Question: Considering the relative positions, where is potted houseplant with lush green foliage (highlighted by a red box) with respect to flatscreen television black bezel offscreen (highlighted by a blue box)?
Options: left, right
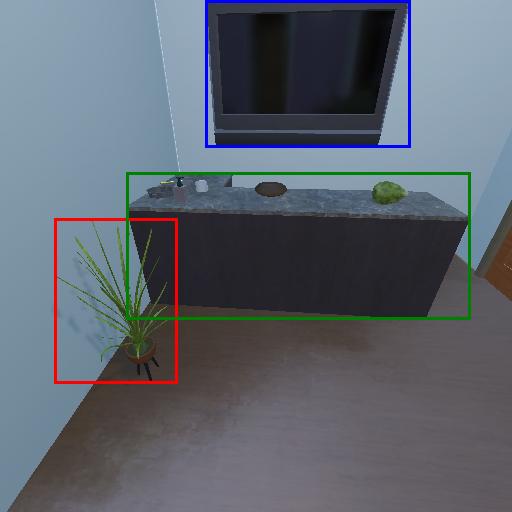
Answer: left